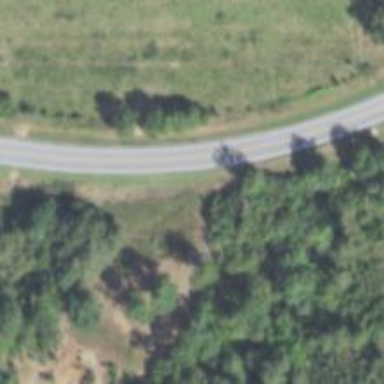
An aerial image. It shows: Tertiary road.